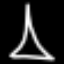
Label: The Eiffel Tower